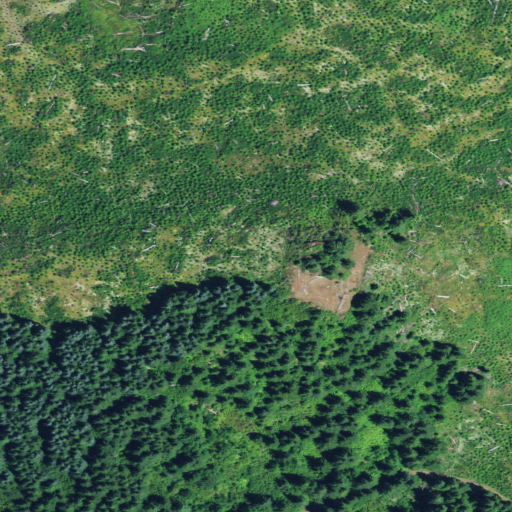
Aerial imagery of mountain in Oregon named Farmers Butte containing shrub and evergreen forest